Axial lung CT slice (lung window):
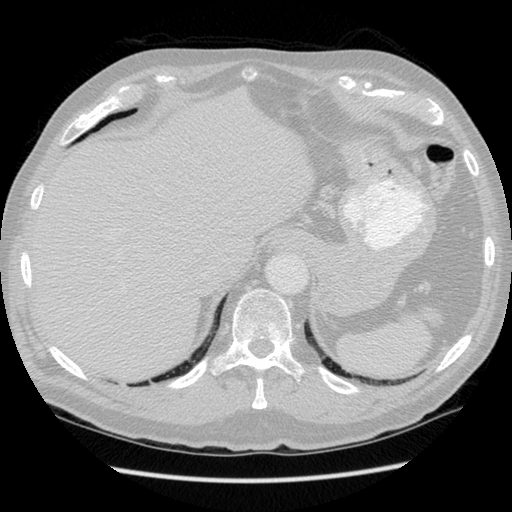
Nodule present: no